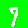
Digit: 7